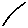
Label: line